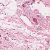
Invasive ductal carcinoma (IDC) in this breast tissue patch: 0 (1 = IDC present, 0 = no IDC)